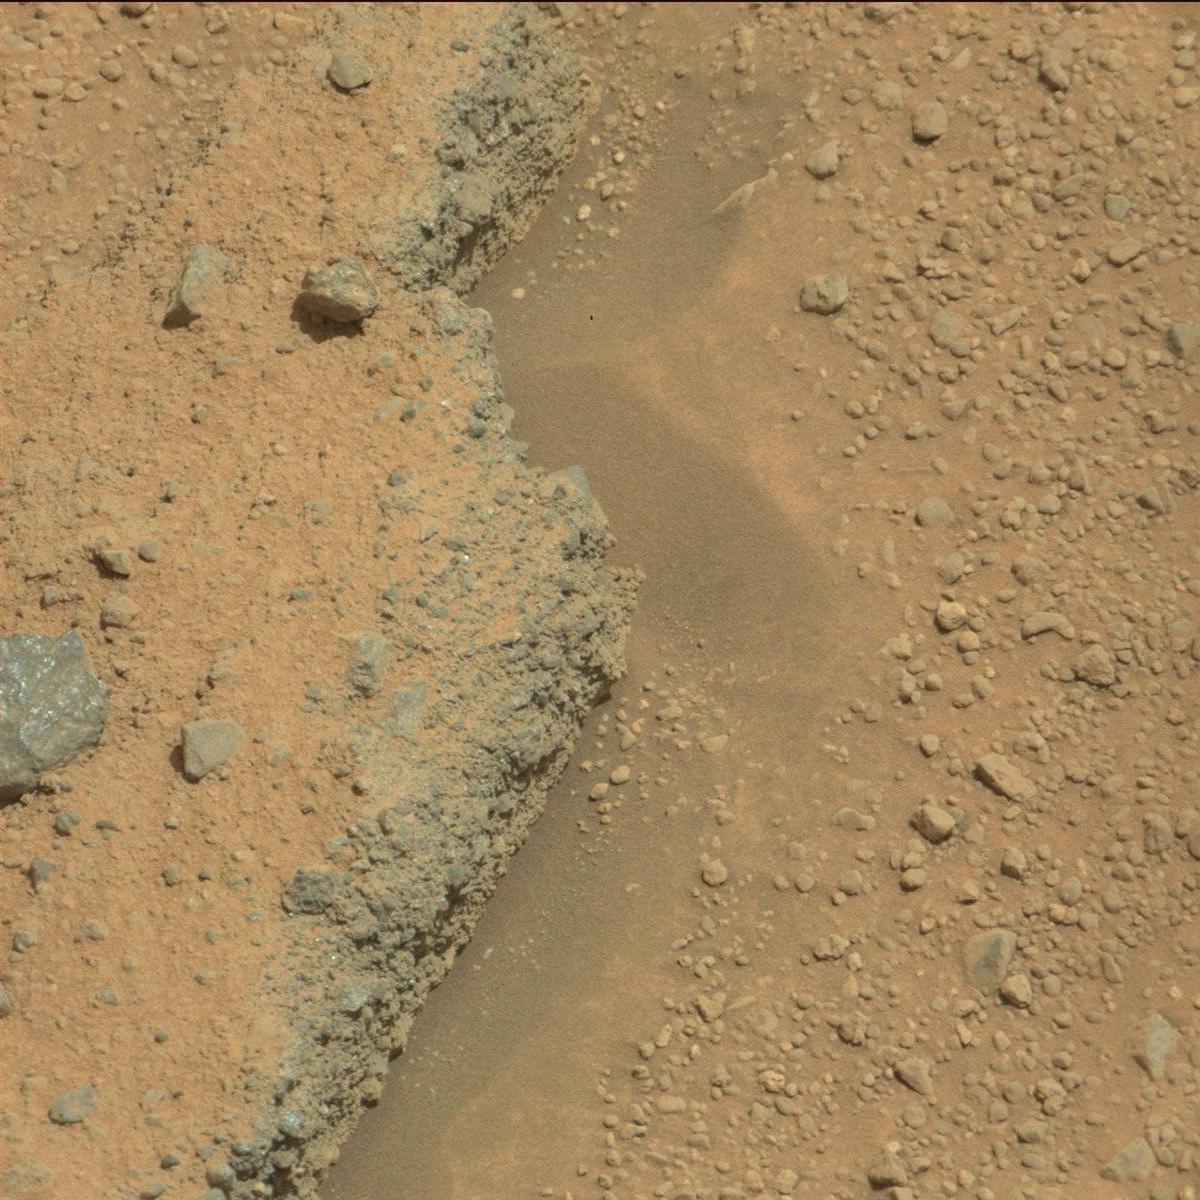
Terrain classes present: Bedrock, Rock, Sand / Soil